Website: macys
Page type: gifting
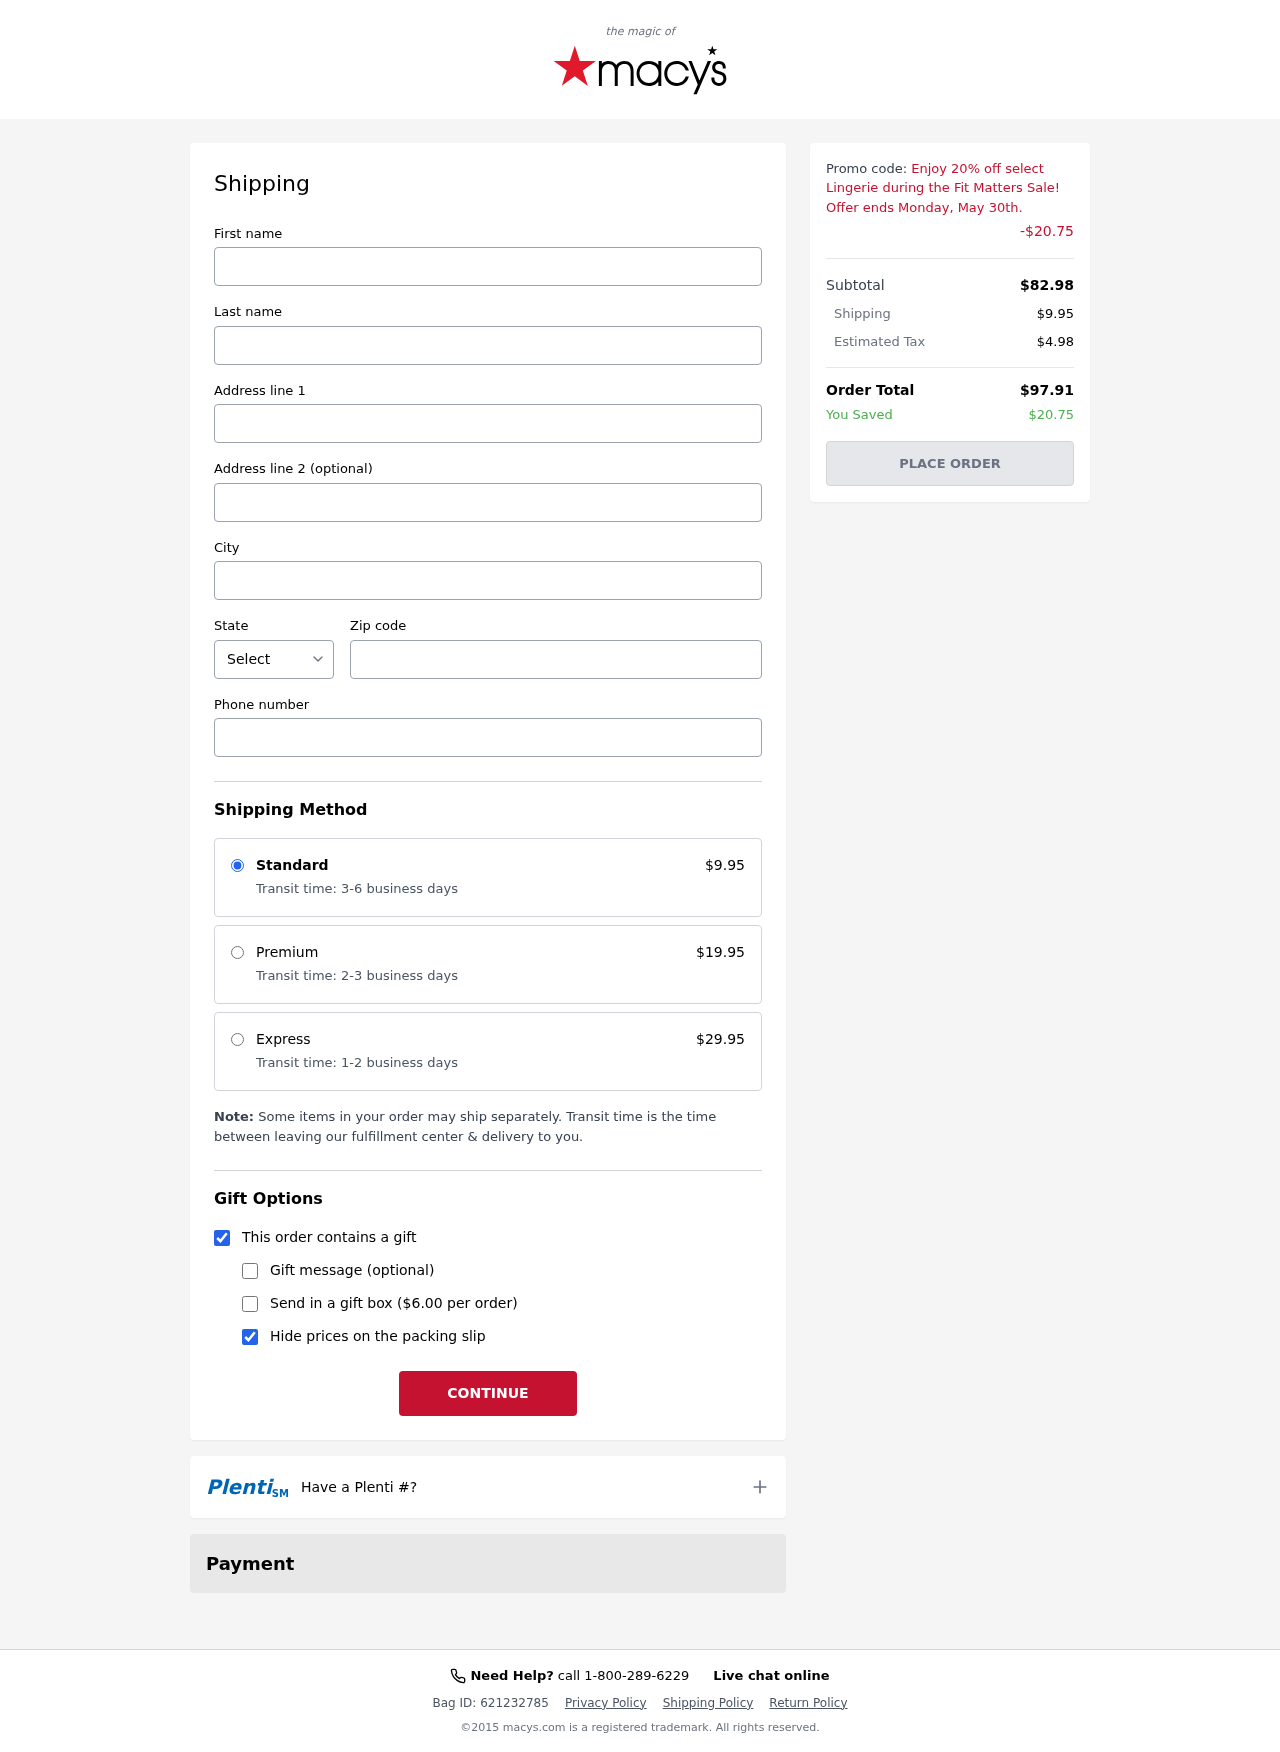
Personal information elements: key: PII_CITY
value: Courtneyberg
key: PII_FIRSTNAME
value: Robert
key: PII_LASTNAME
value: Boyd
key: PII_PHONE
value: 7455727349
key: PII_POSTCODE
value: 95396
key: PII_STATE_ABBR
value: IL
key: PII_STREET
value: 9790 Emily Union Apt. 082
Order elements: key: ORDER_SHIPPING_COST
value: $9.95
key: ORDER_DISCOUNT
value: -$20.75
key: ORDER_SUBTOTAL
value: $82.98
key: ORDER_TAX
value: $4.98
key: ORDER_TOTAL
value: $97.91
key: ORDER_SAVINGS
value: $20.75